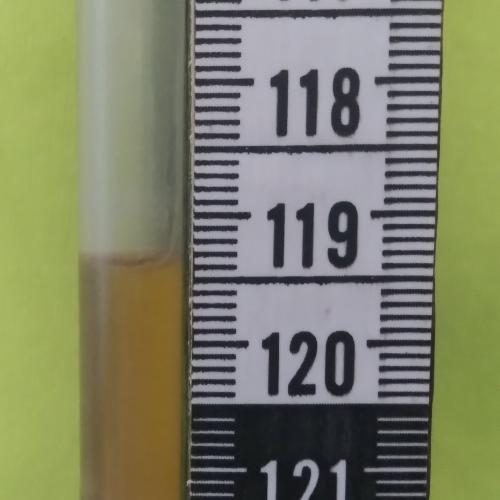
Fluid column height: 119.3 cm